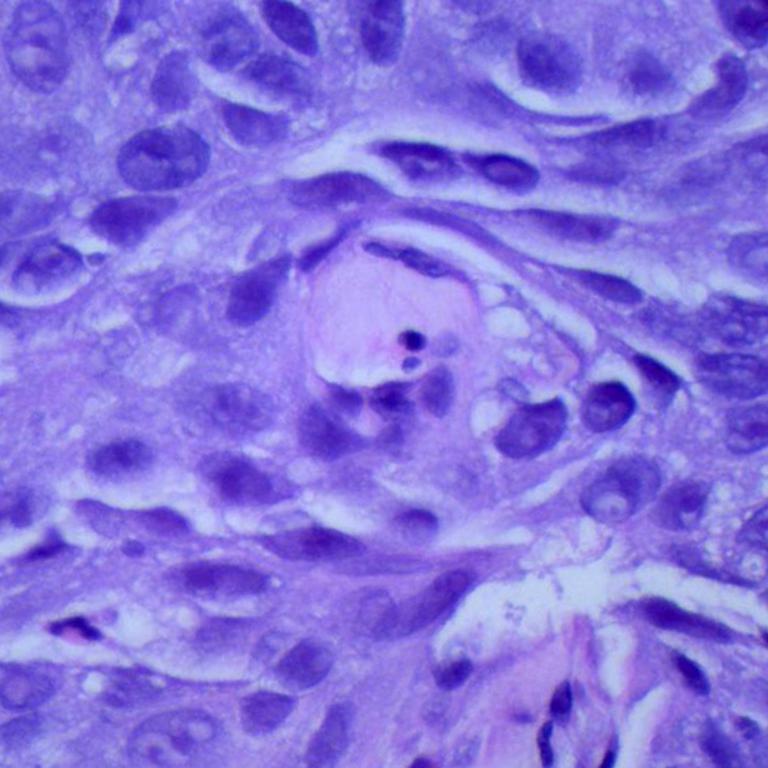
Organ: lung
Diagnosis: squamous carcinomas